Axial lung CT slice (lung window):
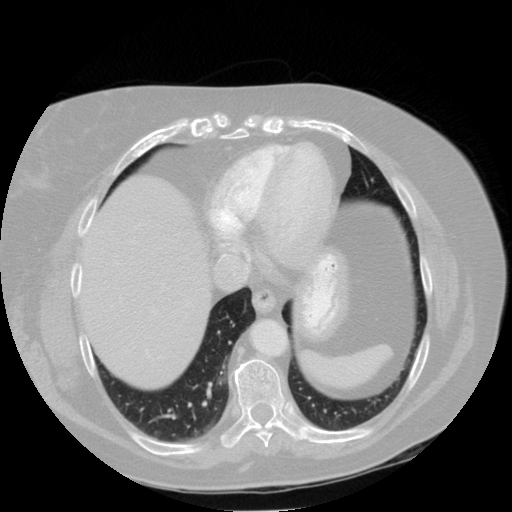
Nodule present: no